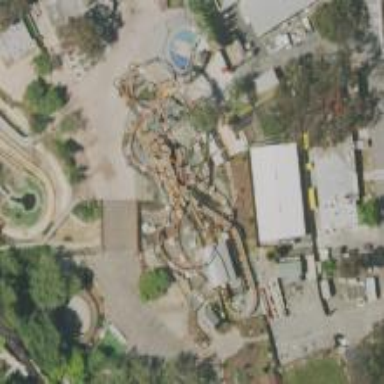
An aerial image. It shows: Thrilling roller coaster attraction.